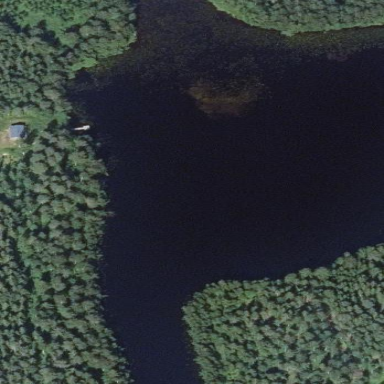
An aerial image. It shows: Lake with natural water.